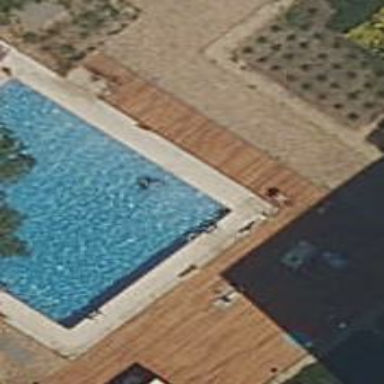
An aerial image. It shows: Swimming pool area designated for leisure and sports activities.